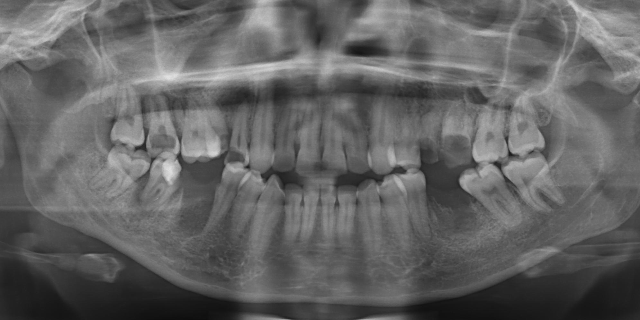
adult